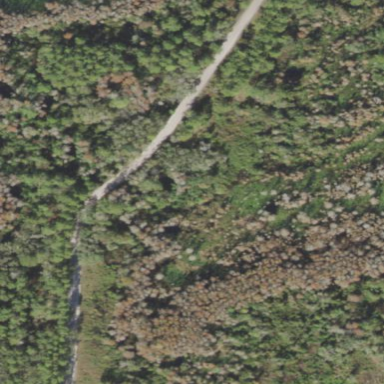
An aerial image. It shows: Forest area dominated by needle-leaved trees.